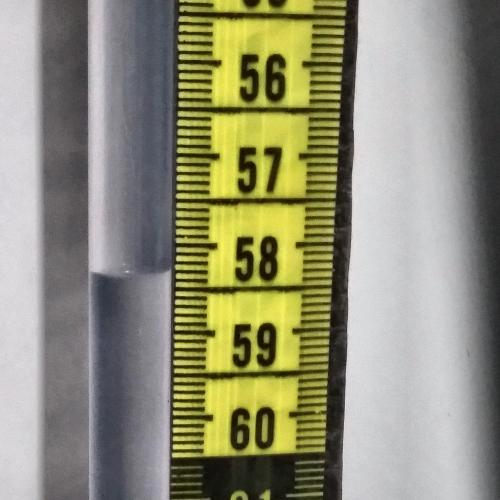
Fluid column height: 58.3 cm